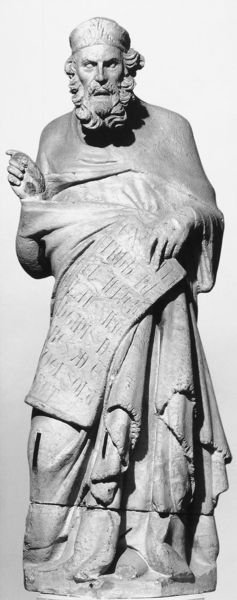
Titel: Statuen von der Domfassade in Siena
Künstler: Giovanni Pisano
Institution: Siena, Museo dell’opera Metropolitana
Schlagwörter: fuß, hand, mann, umhang, finger, grau, hut, kleid, marmor, mund, nase, schal, haube, alt, bart, kappe, mütze, augen, falten, gesicht, halten, mensch, sockel, stein, hände, figur, gewand, mantel, redner, stehend, krone, locken, skulptur, statue, schrift, tafel, sprechen, zeigefinger, ernst, inschrift, grimmig, mimik, bronze, faltenwurf, zeigen, foto, fotografie, barfuss, moses, schwarzweiß, text, gestik, pergament, sandstein, zunge, mittelalter, gebot, gebote, heiliger, schriftrolle, prophet, spruchband, apostel, bedeckung, zeigend, zeigt, mpptze, figner, lkappe